Question: I have setup scaling of GUI to occupy whole screen (window). Control widgets are fine, but scaling of fonts is terrible - there are (because of some rounding errors I suppose).
You can quite clearly see it on a right side of T:

I tried setting various values in padding area in Hiero, but all those values affect how font is rendered - they add space between characters in rendering, not just to a texture as I wanted.
Any idea how to fix this artifacts? I don't want dynamic font generation or multiple fonts, (I'm going for a pixely look). I'm assuming this is a bug in .
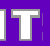
Answer: After some fiddling around I figured what needs to be hacked in order to get it working.
The gist: shrink all glyphs to not overlap.
My solution in <URL>:
'''
def fixFonts(fontsMap: ObjectMap[String, BitmapFont]) {
def fixFont(font: BitmapFont) {
for {
glyphPage <- font.getData.glyphs.toSeq.filter(_ != null)
glyph <- glyphPage.toSeq.filter(_ != null)
} {
glyph.u2 -= 0.001f
}
}
fontsMap.iterator().asInstanceOf[java.util.Iterator[Entry[String, BitmapFont]]].
asScala.foreach { e => fixFont(e.value)}
}
def load() {
skin = manager.get(SKIN_FILE)
fixFonts(skin.getAll(classOf[BitmapFont]))
}
'''
EDIT(6. 4. 2015): Updated code to work in 'Scala 2.11.4' and 'LibGDX 1.5.3'.